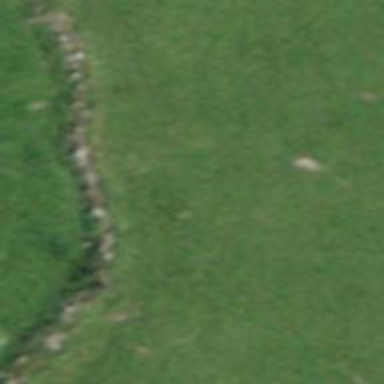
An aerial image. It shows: Dry stone wall barrier.